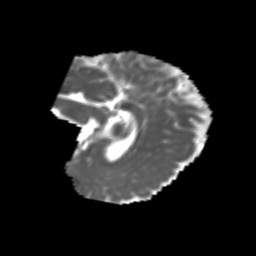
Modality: MD
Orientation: sagittal
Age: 8
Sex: male
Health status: healthy